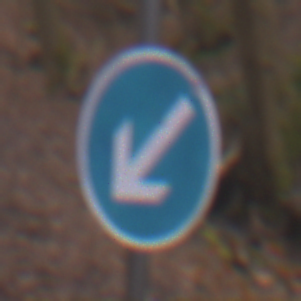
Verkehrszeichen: VorgeschriebeneVorbeifahrtLinks
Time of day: Midday
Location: Outdoor (Nature)
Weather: Overcast
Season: Autumn
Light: Natural